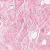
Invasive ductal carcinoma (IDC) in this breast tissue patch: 0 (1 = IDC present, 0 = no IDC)